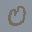
Label: 0